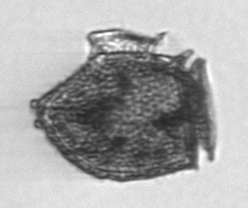
Label: Dinophysis_norvegica